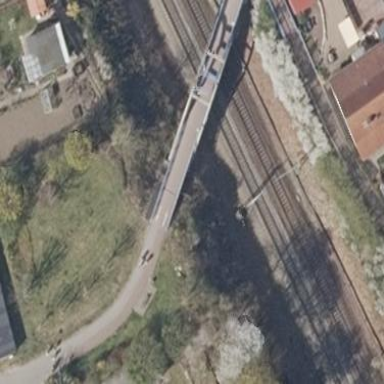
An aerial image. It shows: Man-made bridge.